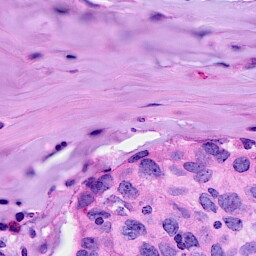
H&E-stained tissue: Breast